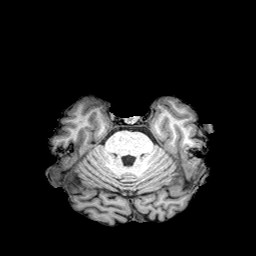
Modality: T1w
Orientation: coronal
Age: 66
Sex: male
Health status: healthy